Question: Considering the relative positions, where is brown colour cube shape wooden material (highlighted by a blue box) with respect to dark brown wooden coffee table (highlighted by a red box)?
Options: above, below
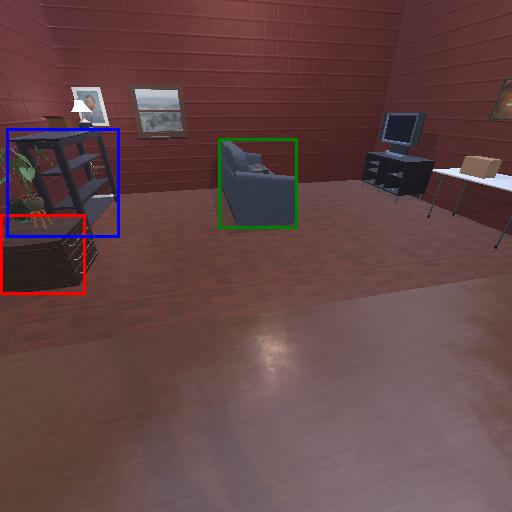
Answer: above